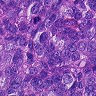
Metastatic tissue present: yes